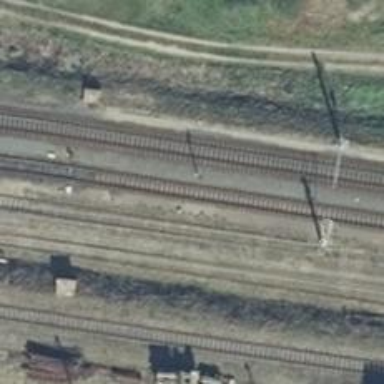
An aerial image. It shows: Railway signal.